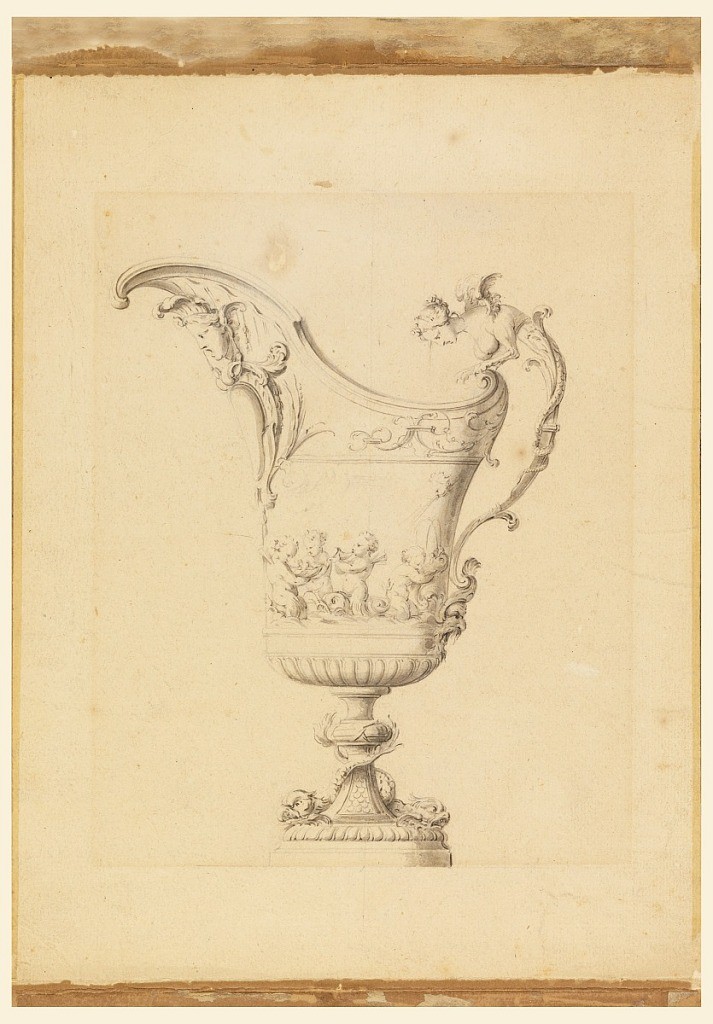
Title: Design for an Ewer
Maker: Jean-Bernard Turreau, French, 1672 - 1731
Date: ca. 1710
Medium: Black chalk, pen and ink, brush and wash on paper
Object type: Drawing
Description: Side view of a ewer decorated with putti, flared and curved spout, handle composed of a harpy. Sea monsters below.